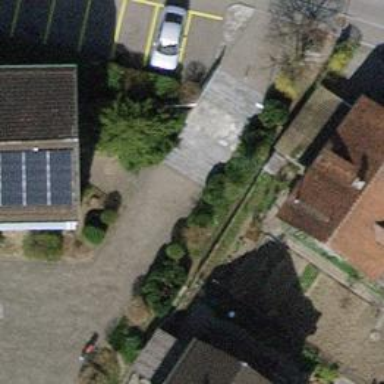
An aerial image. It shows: Set of steps made of paving stones.